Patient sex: F
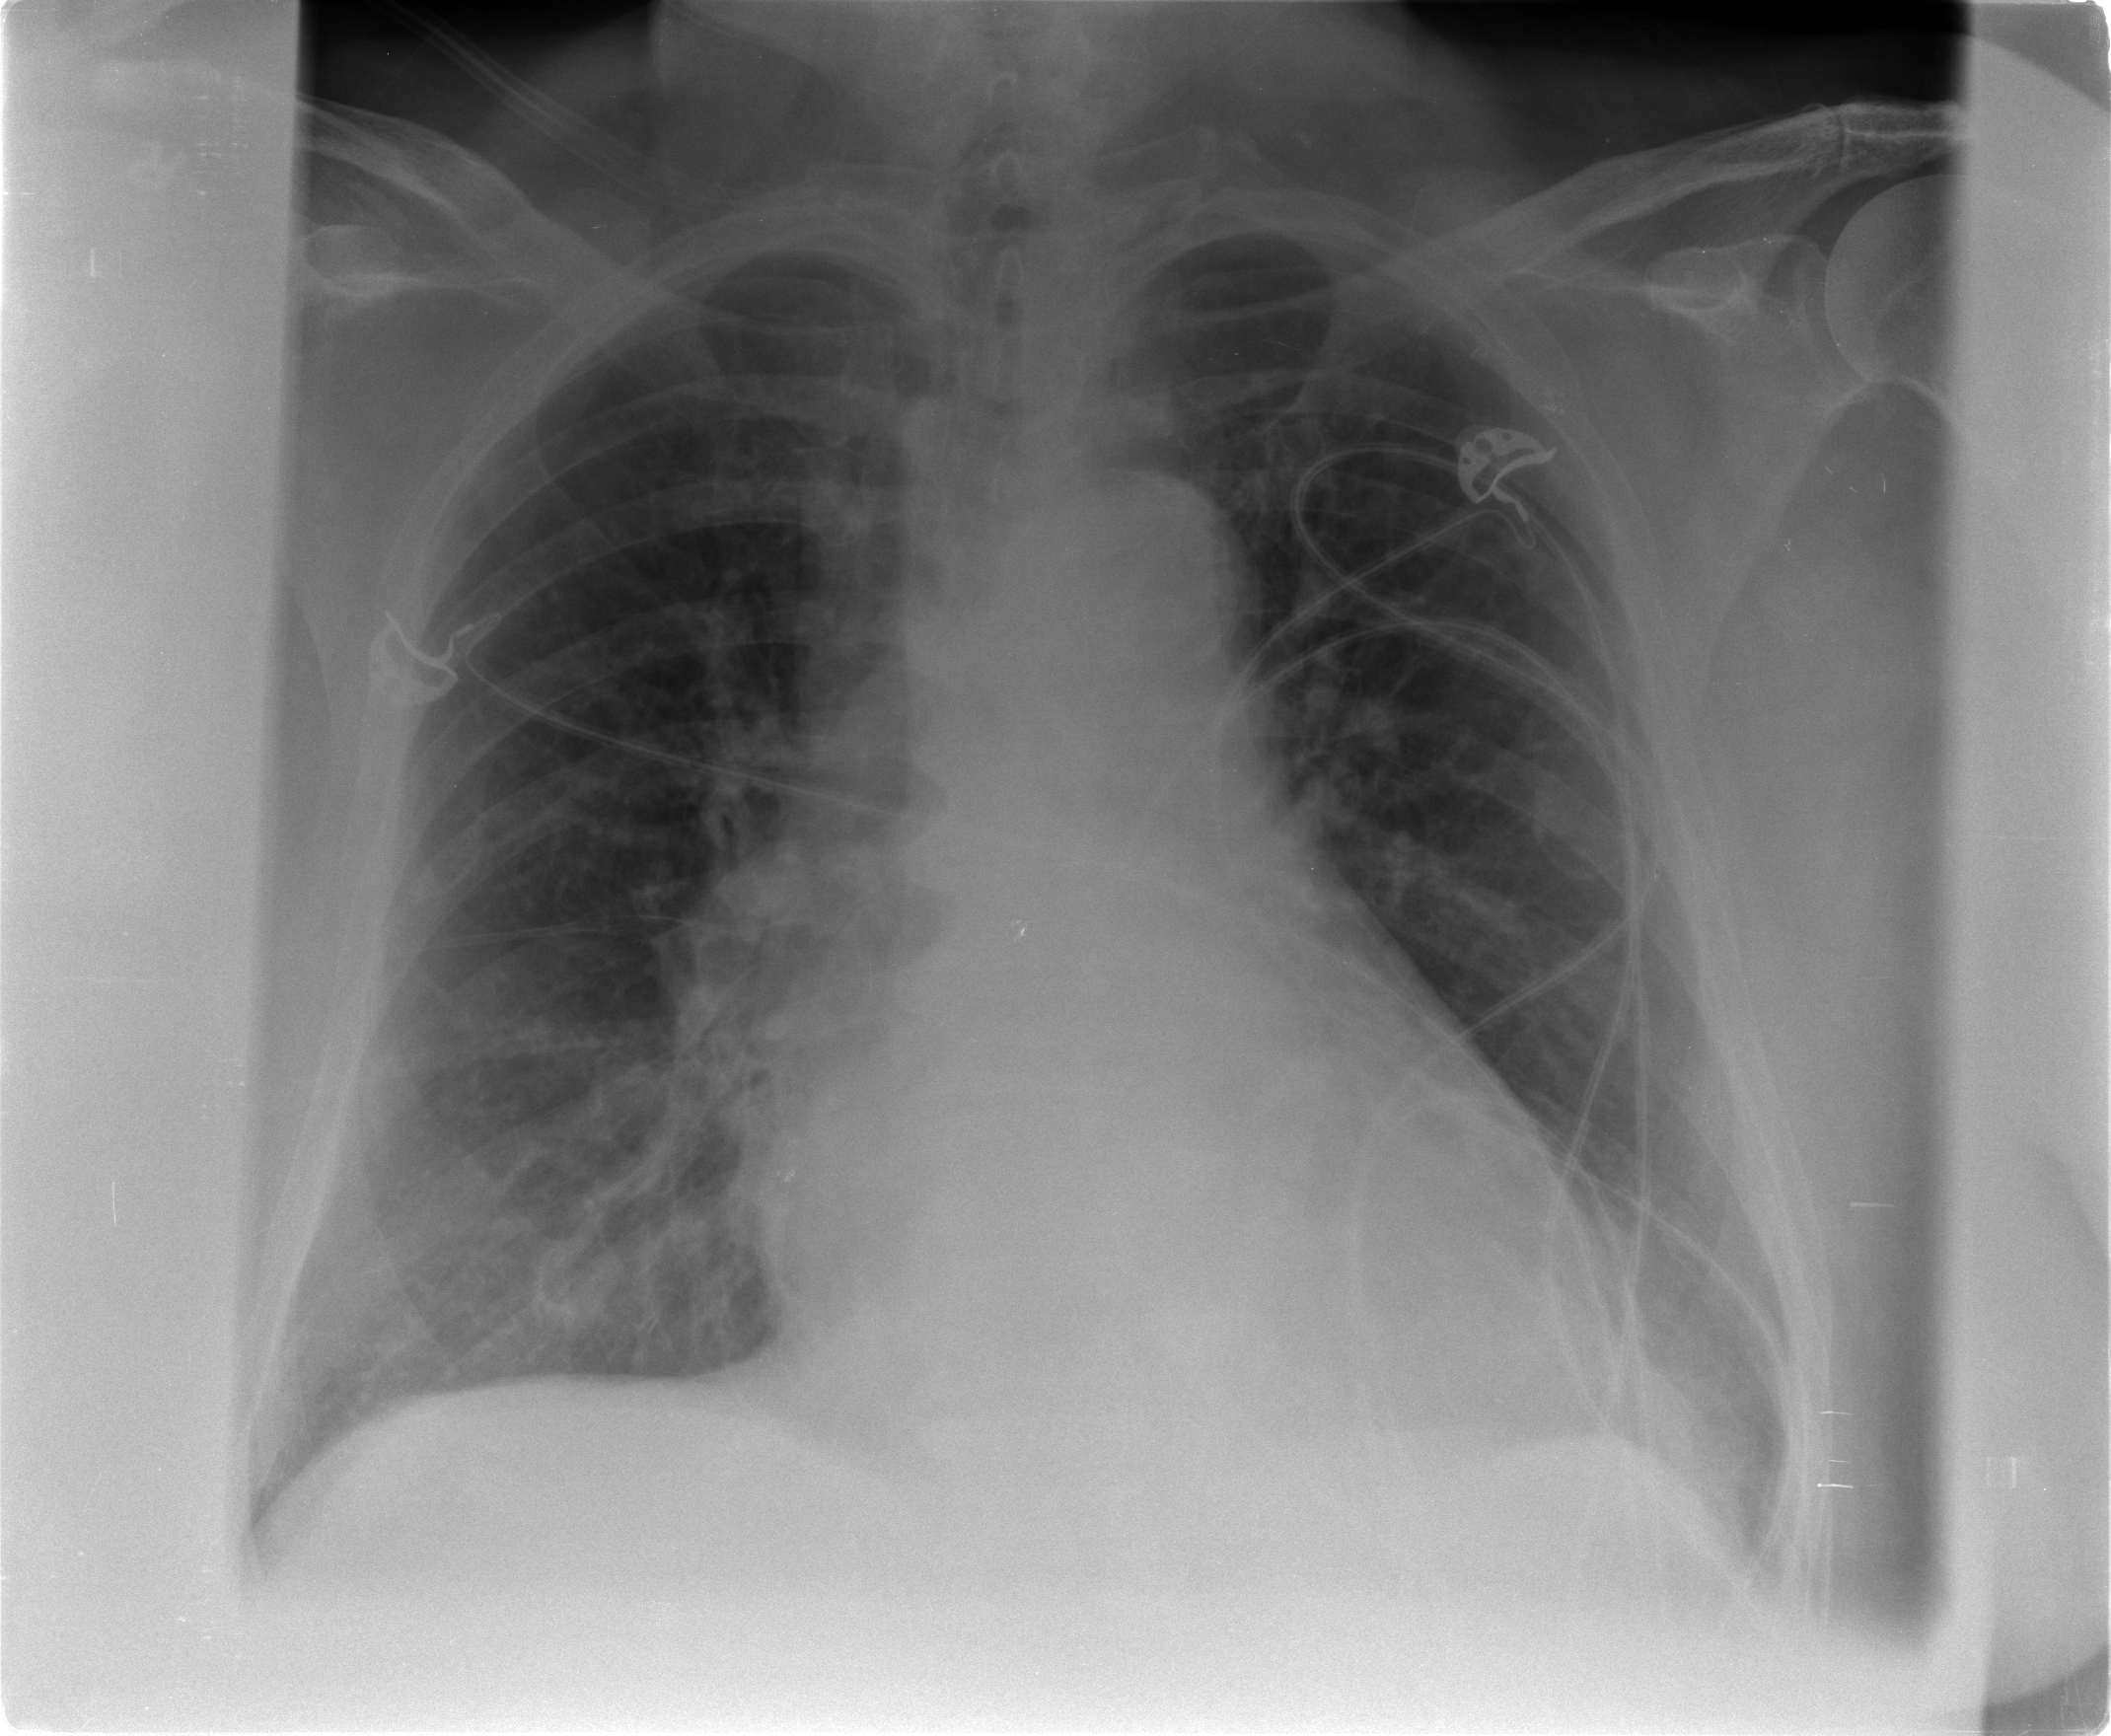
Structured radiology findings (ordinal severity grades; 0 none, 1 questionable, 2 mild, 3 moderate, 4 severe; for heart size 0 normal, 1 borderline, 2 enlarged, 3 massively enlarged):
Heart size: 2
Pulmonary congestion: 1
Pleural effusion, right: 0
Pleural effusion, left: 0
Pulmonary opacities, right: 1
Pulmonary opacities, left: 0
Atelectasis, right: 1
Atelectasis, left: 1